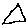
Label: triangle